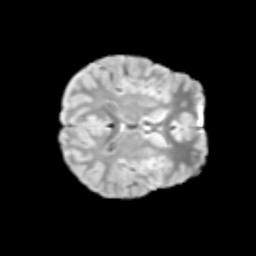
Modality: T2w
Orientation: axial
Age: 13
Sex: female
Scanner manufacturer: siemens
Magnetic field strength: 3 T
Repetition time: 3.8 s
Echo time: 0.07 s